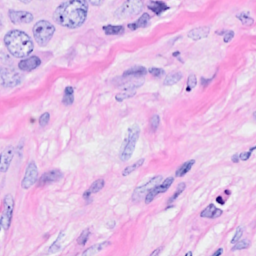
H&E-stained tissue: Breast